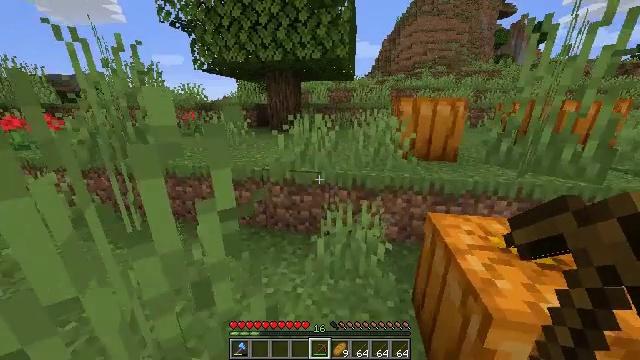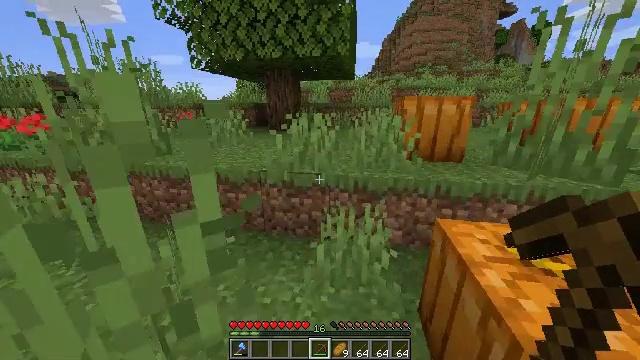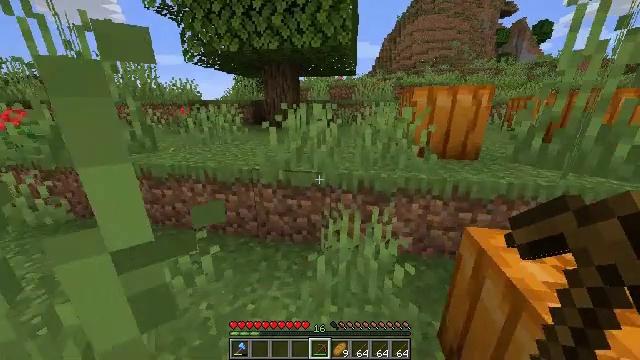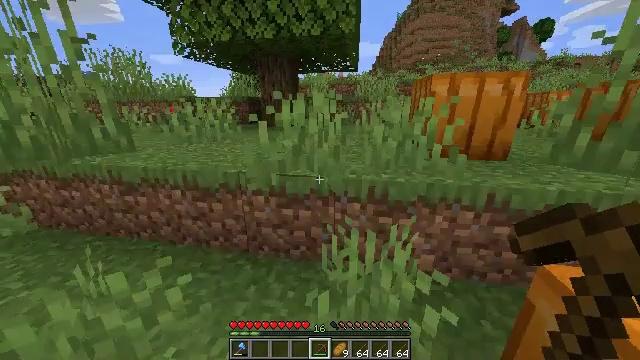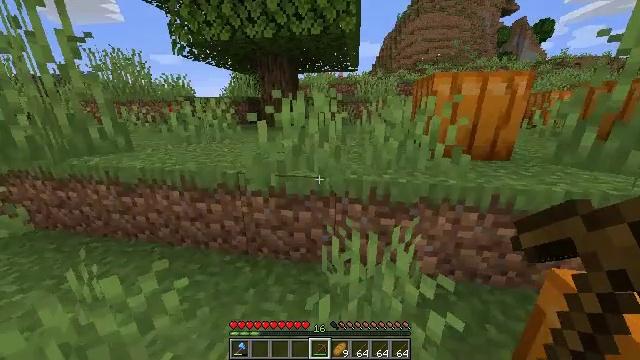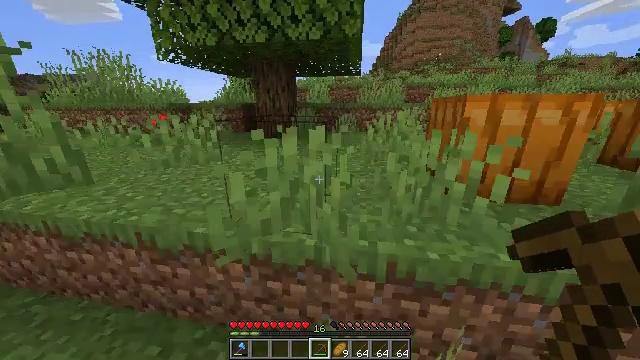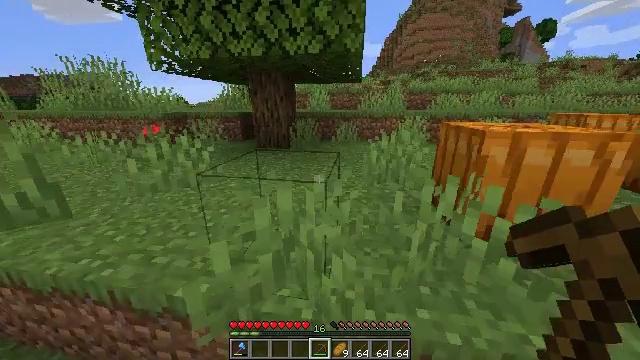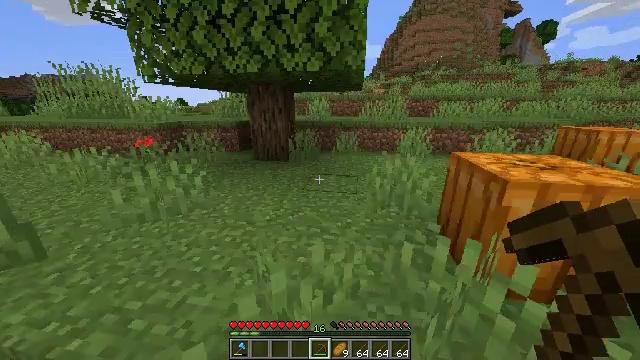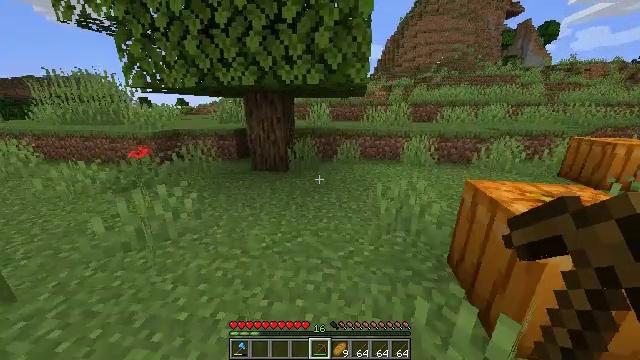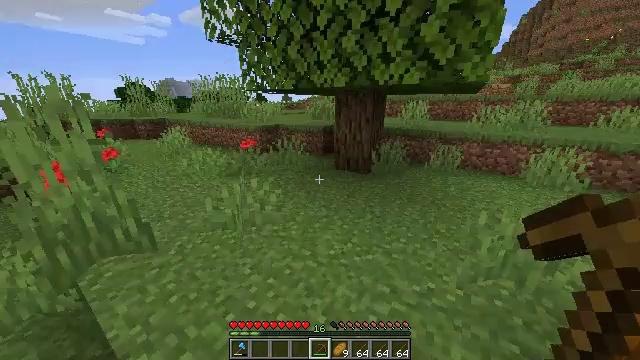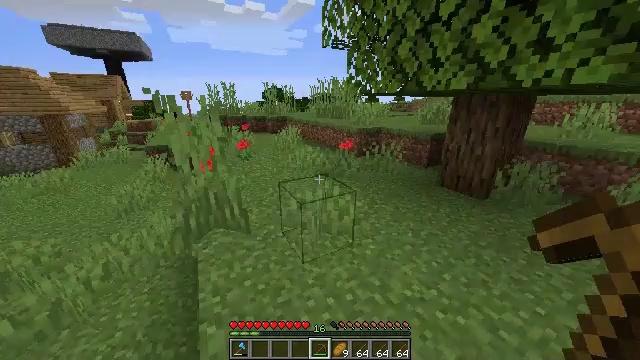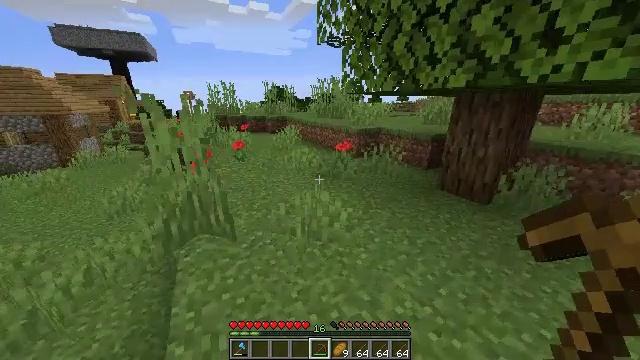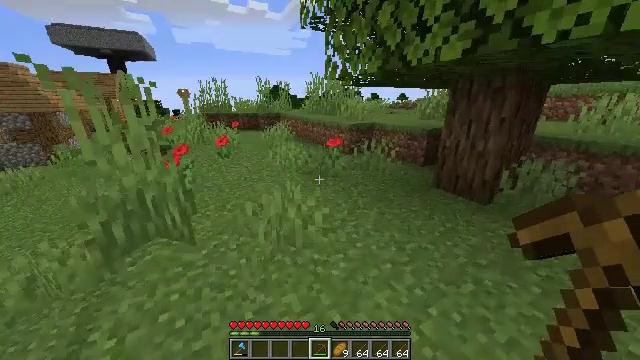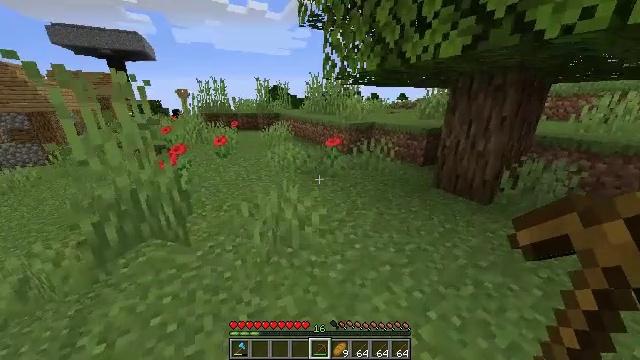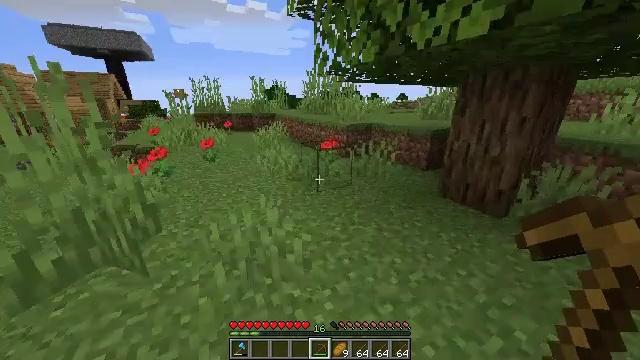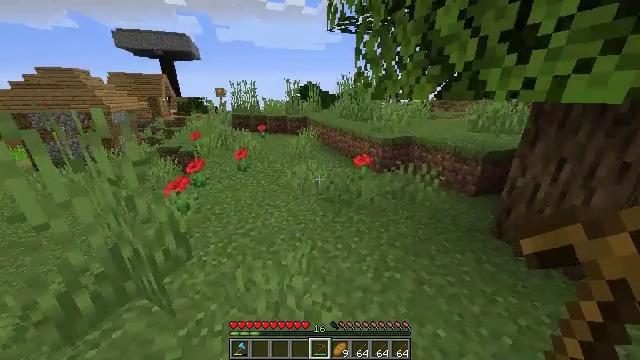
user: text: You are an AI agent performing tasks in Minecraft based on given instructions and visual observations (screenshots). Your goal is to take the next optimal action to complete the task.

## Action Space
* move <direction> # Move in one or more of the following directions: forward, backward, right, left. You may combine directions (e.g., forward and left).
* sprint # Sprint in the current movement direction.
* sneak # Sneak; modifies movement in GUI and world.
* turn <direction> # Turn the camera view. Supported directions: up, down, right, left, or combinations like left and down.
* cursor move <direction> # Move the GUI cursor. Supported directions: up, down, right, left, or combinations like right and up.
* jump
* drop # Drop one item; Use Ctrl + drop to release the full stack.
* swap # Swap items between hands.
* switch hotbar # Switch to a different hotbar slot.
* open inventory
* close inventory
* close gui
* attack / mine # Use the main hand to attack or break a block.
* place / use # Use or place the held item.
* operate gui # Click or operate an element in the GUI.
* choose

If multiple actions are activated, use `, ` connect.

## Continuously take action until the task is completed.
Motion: motion action
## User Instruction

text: Dig up netherrack with a pickaxe.
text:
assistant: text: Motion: move forward, sprint, jump
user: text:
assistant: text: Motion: move forward, sprint, jump
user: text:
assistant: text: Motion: move forward, sprint, jump
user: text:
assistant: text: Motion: move forward, sprint, jump
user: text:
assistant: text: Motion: move forward, sprint, jump
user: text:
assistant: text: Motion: move forward, sprint, jump
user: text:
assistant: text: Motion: move forward, sprint, jump
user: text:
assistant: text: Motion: move forward, sprint, jump
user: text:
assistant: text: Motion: move forward, sprint, turn left and down, jump
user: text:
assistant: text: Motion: move forward, sprint, turn left, jump
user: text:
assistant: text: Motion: move forward, sprint, jump
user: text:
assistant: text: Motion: move forward, sprint, jump
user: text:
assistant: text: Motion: move forward and move left, sprint, jump
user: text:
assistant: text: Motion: move forward and move left, sprint, jump
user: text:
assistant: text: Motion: move forward and move left, sprint, turn left, jump
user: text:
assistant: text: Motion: move forward and move left, sprint, turn left, jump
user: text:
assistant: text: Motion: move forward and move left, sprint, turn left, jump
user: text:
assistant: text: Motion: move forward and move left, sprint, jump
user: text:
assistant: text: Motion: move forward and move left, sprint
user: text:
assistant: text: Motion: move forward and move left, sprint
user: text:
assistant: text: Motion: move forward, sprint
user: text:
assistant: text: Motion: move forward, sprint
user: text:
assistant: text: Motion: move forward, sprint
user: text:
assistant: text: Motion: move forward, sprint
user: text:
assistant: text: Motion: move forward, sprint
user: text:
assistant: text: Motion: move forward, sprint
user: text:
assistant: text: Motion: move forward, sprint, jump
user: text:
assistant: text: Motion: move forward, sprint, jump
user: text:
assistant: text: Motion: move forward, sprint, turn right, jump
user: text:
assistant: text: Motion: move forward, sprint, turn right and up, jump